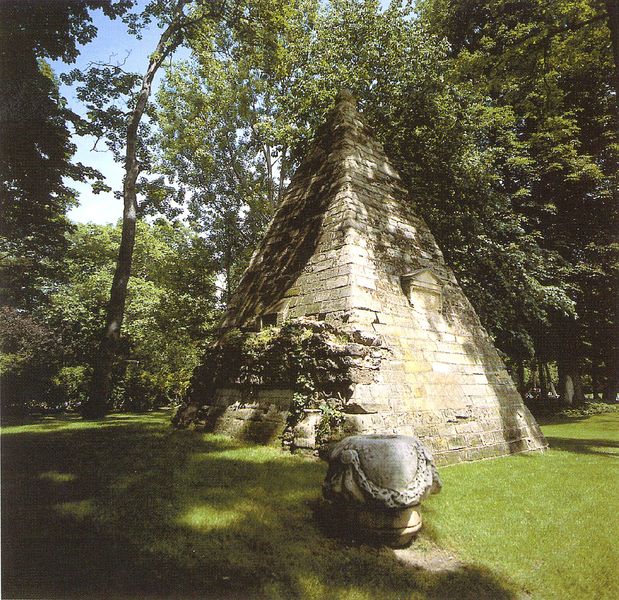
Titel: Ägyptisches Grabmal im Park von Monceau
Standort: Paris, Parc Monceau (EU - F)
Schlagwörter: baum, blau, blätter, himmel, laub, schatten, bäume, dreieck, grün, äste, fenster, frankreich, licht, anlage, dach, gras, park, rasen, wiese, stein, steine, natur, stamm, sonne, girlande, wald, brunnen, garten, ranken, vase, deutschland, mauer, hocker, schemel, tafel, foto, fotografie, erker, fugen, ruine, gefäß, antike, eckig, mauerwerk, friedhof, napoleon, rom, efeu, grab, gaube, pyramide, urne, grabmal, ägyptisch, ägypten, gibel, bewuchs, first, azteken, inkas, begrünt, hock, friedhof urne, waldfriedhif, wott se fack